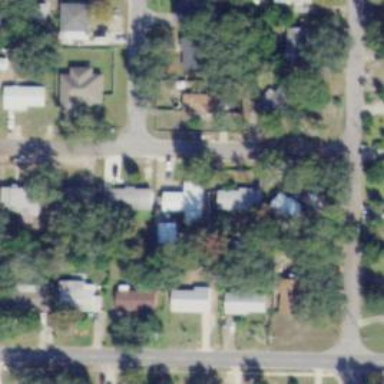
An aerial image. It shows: Residential area consisting of single-family homes.